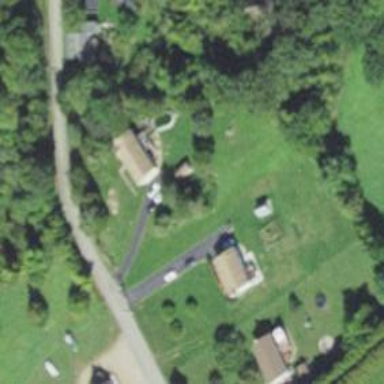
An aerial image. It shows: Residential driveway designated as service road.